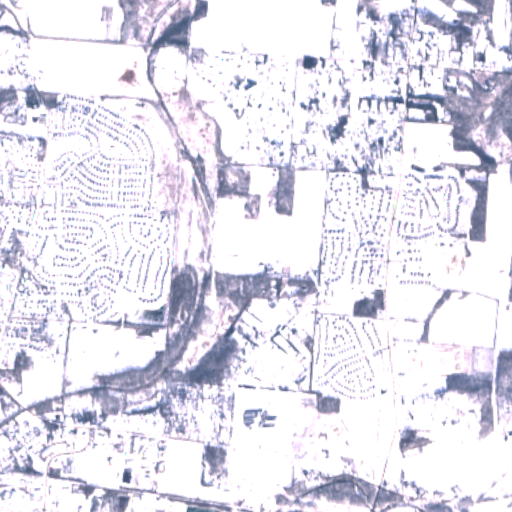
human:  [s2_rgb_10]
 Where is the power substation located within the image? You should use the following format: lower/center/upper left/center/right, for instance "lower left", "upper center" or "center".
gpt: The power substation is located in the lower center of the image.
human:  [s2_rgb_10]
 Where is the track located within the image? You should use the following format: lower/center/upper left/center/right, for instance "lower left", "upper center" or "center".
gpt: The track is located in the lower center of the image.
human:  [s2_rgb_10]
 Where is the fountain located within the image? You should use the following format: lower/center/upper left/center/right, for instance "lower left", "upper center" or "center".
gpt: The fountain is located in the lower right of the image.
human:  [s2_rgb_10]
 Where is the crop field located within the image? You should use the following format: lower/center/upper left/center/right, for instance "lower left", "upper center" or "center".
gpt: There is no crop field in the image.